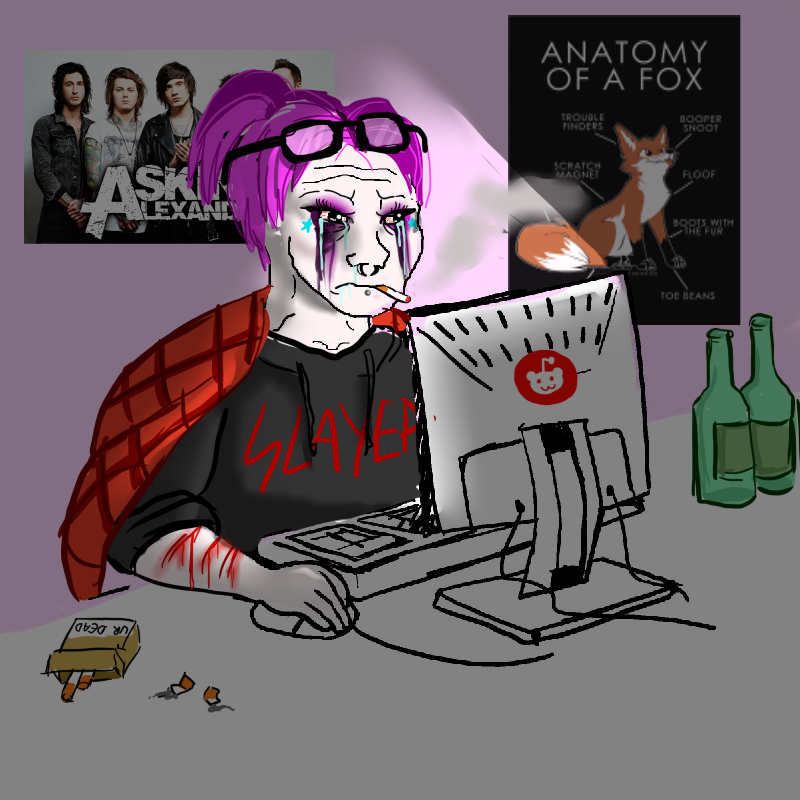
Label: 5_Doomer